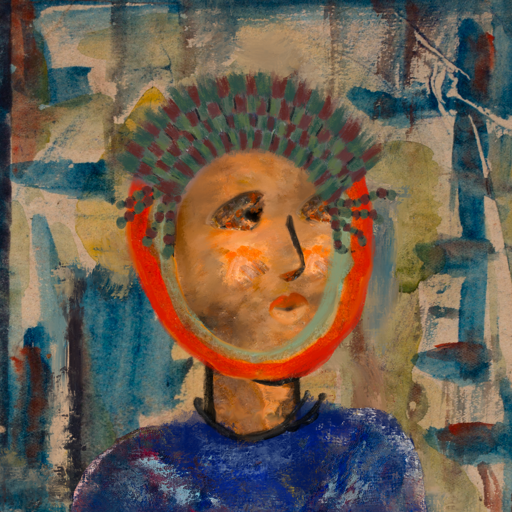
Background: Orphan, Head And Neck Side: Gypsy_Queen, Face Side: Gypsy_Queen, Bust: Irani, Hair Side: Sisters, Head Accessory: After_Raid_Crown, Second Necklace: Blank, Necklace: Orphan, Baby: Blank